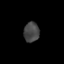
Tissue: lung
Cell type: Epithelial cells
Senescence score: 0.16
Nuclear area (px): 303
Mean DAPI intensity: 69.574